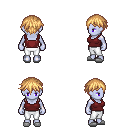
a pixel art fantasy rpg character, female body template, dark elf, purple skin, maroon pirate shirt, white pants, light blonde short bangs hairstyle, white slippers, four views (front, back, left, right), 2x2 character sprite sheet, small pixel art, hard edges, no anti-aliasing